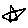
Label: star